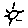
Label: sun